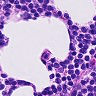
Metastatic tissue present: no